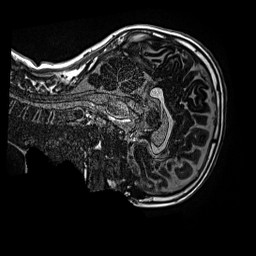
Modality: MP2RAGE
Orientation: sagittal
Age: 12
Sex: male
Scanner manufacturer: siemens
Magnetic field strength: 3 T
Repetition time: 4 s
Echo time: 0.00299 s